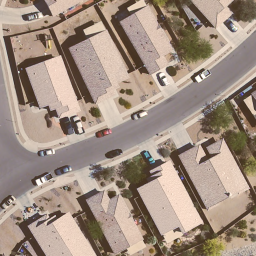
Label: residential